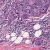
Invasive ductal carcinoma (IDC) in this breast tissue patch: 1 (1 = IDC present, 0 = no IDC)